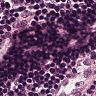
Metastatic tissue present: no